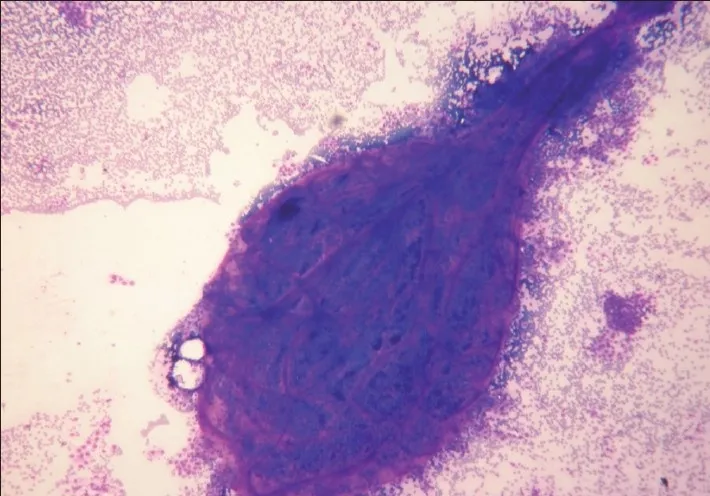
Big papillary clusters having fibrovascular core (Giemsa, x100).
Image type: pathology (giemsa)